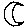
Label: moon